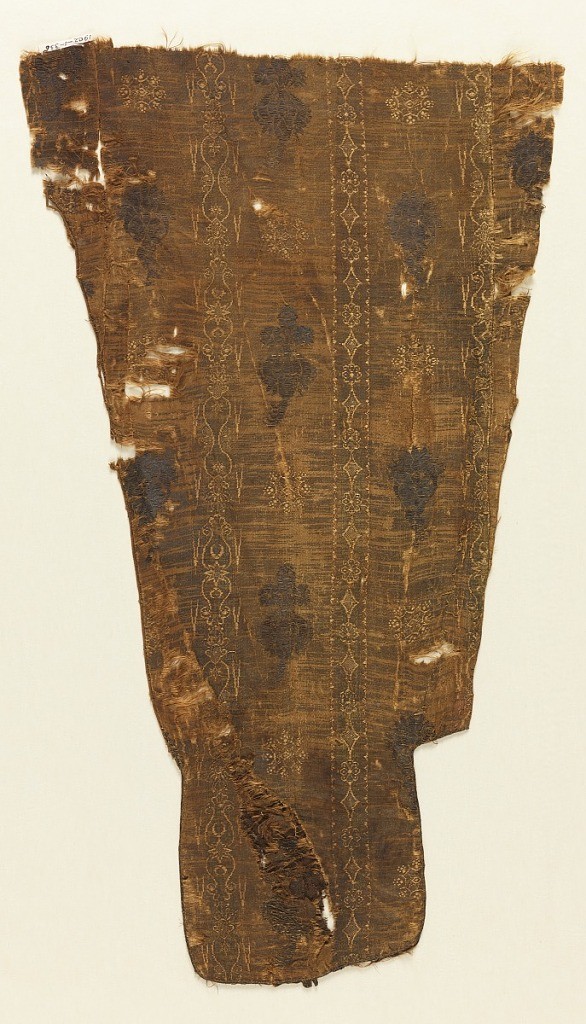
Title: Fragment
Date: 17th century
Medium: silk, metallic thread Technique: woven
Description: Vertical bands separating broader bands with detached motifs in silver.